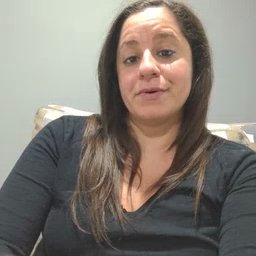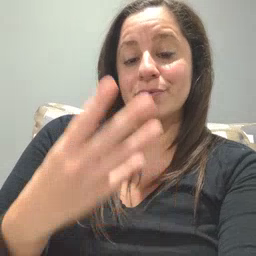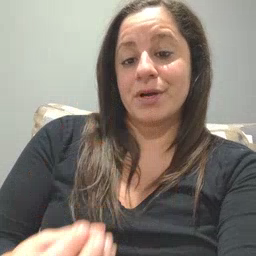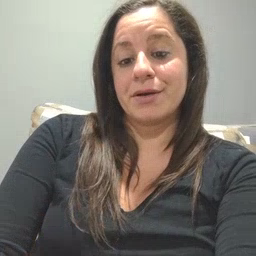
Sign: wet